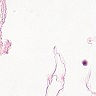
Metastatic tissue present: no